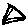
Label: triangle